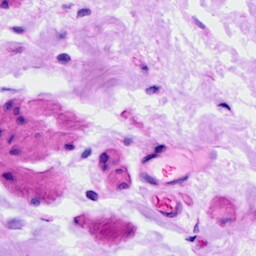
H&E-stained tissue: Ovarian